Question: I am using navbar-static-top + navbar-fixed-bottom and I want to fill the container in between to 100% height. How?
It has only 3 rows, first and third row are the navbars. Center row is a container-fluid with row-fluid.
I tried EVERYTHING even sticky footer trick, but just cant make it fill up properly without having a scrollbar, because it inherit 100% excluding the navbars.

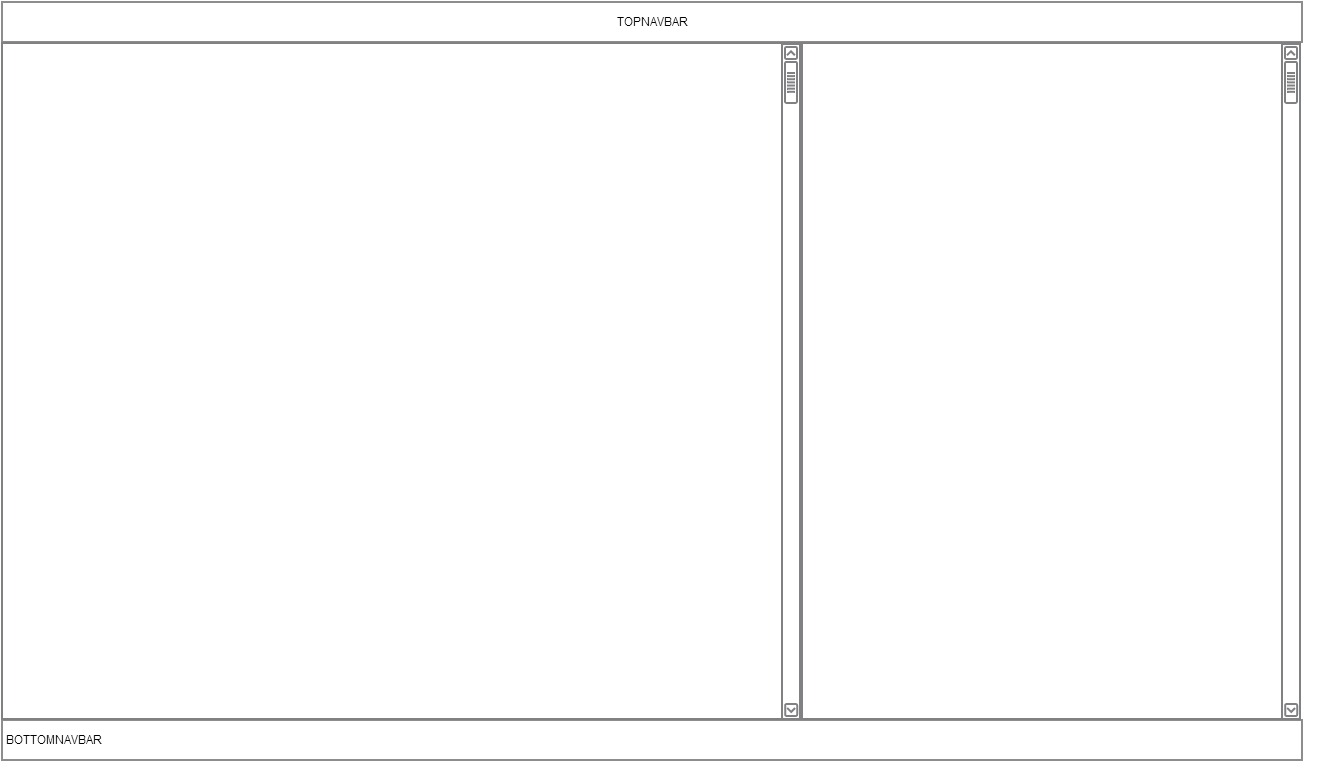
Answer: Ok, I fixed this.
I just had to change both NavBars to navbar-fixed-top and navbar-fixed-bottom.
Then the middle row height to 100% padding-top: 50px, padding-bottom: 50px.